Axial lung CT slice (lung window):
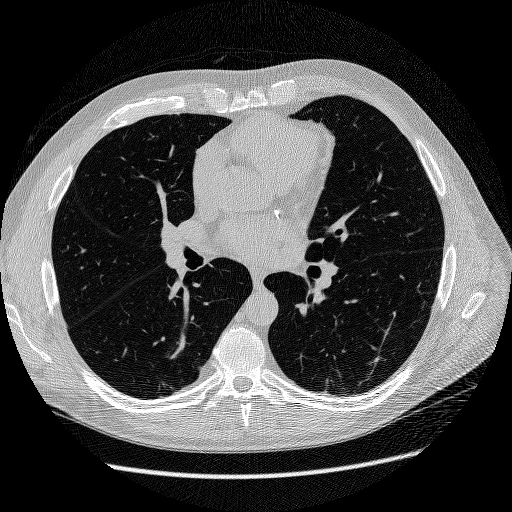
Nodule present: no